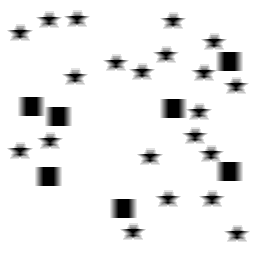
Squares: 7
Triangles: 0
Stars: 21
Total shapes: 28